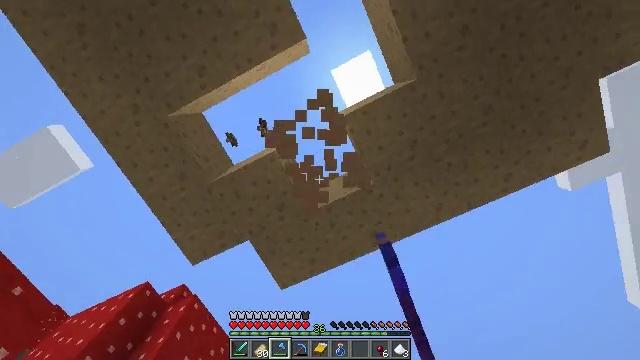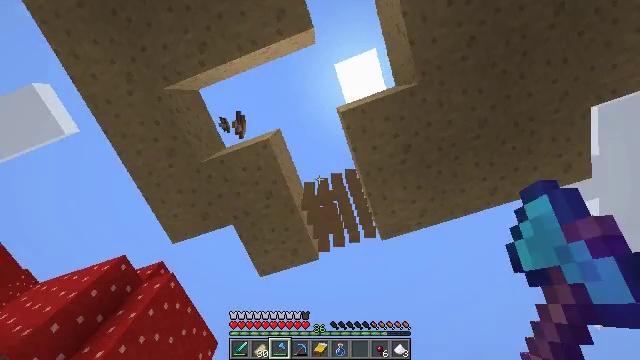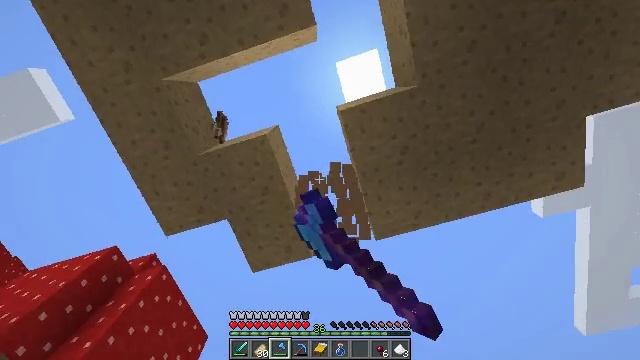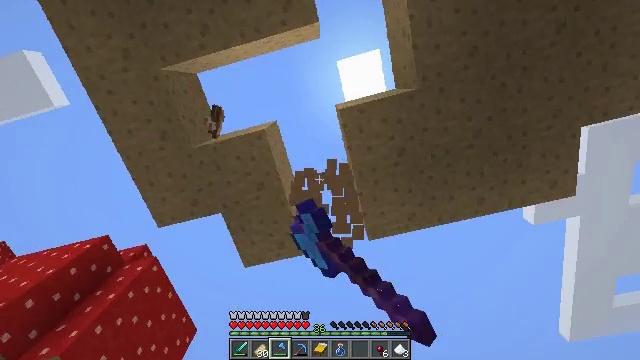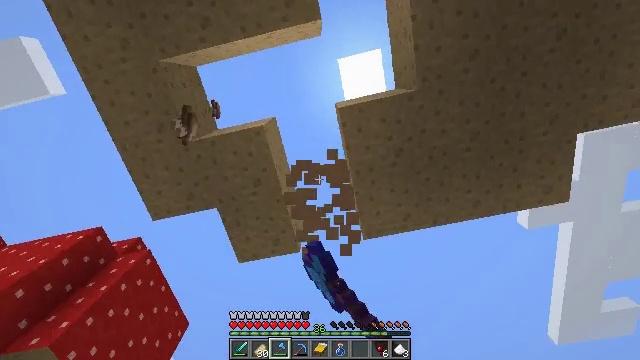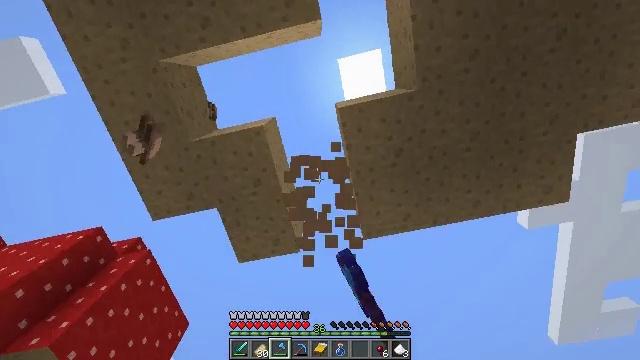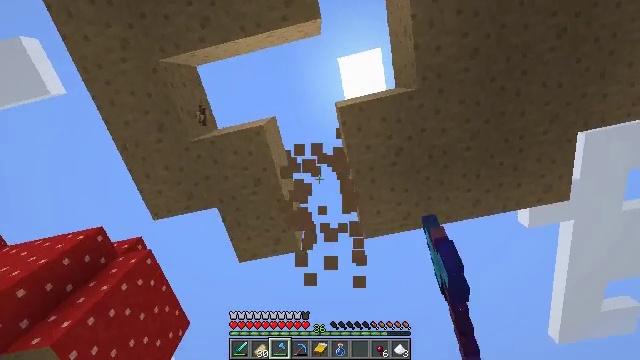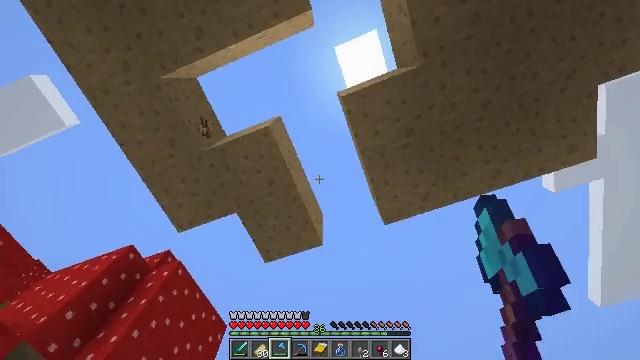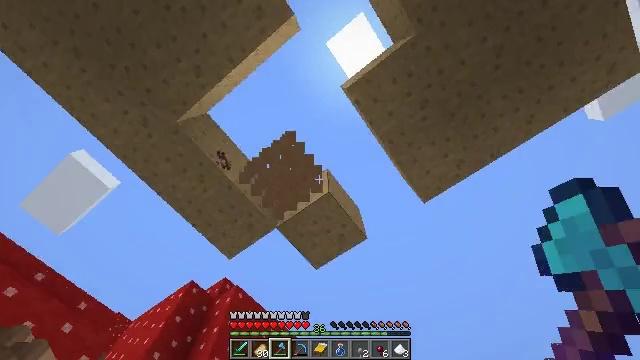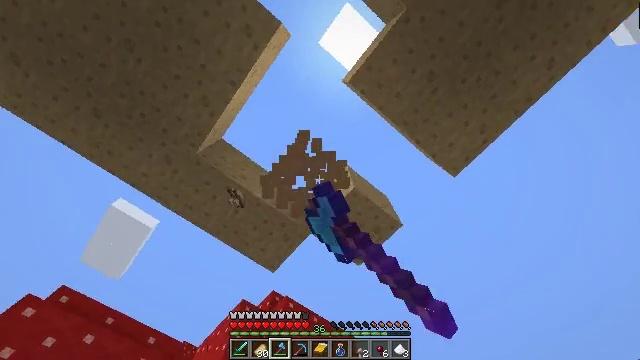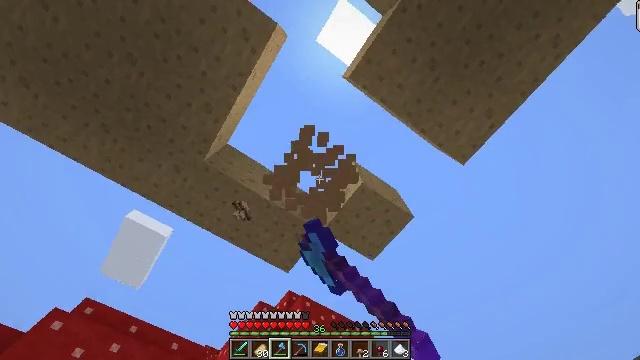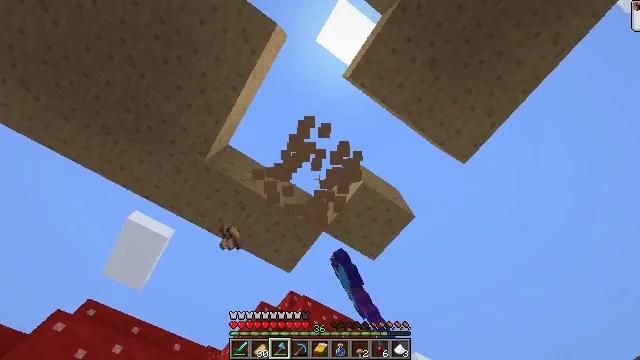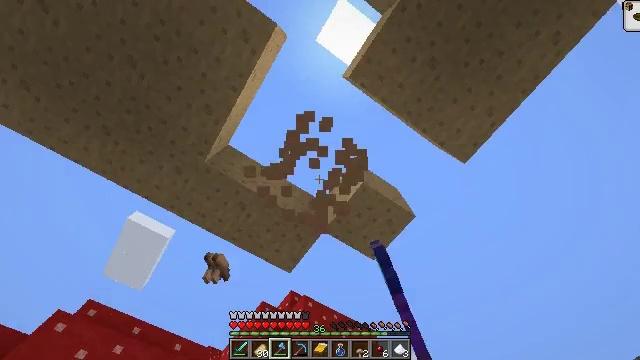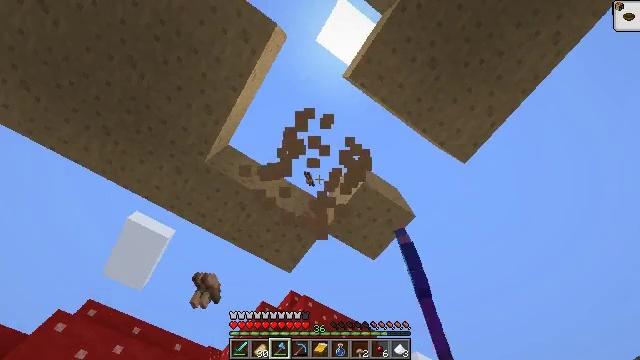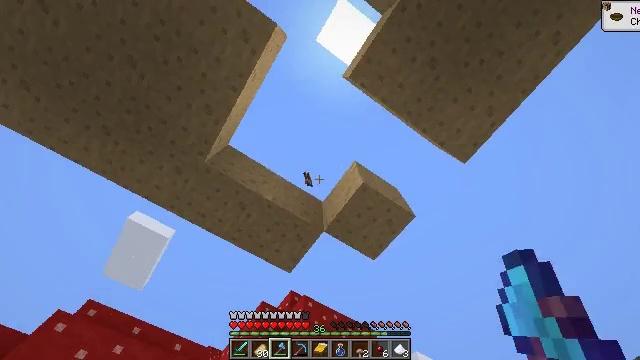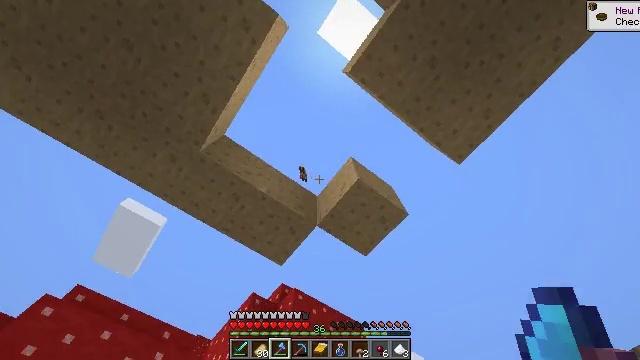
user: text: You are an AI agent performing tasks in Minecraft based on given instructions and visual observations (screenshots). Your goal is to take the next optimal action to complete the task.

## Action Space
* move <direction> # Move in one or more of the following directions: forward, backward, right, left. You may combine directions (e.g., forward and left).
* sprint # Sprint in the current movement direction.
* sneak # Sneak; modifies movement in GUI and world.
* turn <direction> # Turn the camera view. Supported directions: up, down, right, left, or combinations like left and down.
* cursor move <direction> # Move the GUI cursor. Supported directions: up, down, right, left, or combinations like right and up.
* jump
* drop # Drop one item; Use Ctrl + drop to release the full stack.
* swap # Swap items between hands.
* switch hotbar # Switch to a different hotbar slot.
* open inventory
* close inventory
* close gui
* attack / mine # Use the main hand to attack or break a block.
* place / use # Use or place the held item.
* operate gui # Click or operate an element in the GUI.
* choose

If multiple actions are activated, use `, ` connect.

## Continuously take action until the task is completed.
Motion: motion action
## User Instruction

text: Mine brown mushroom block in the forest.
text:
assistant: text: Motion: turn right and down, attack / mine
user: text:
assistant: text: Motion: turn right, attack / mine
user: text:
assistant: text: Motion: turn right, attack / mine
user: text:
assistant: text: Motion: turn right, attack / mine
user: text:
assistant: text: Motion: attack / mine
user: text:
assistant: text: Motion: attack / mine
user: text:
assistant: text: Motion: turn left and down, attack / mine
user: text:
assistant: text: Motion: turn left, attack / mine
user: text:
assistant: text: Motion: turn left, attack / mine
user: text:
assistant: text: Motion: turn left, attack / mine
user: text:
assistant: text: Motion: attack / mine
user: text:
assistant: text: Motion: attack / mine
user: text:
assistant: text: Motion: attack / mine
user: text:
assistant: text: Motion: attack / mine
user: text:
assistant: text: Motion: turn right and down, attack / mine
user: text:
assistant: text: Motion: move forward, turn right and down, attack / mine
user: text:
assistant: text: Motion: move forward, turn right and down, attack / mine
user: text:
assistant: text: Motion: move forward, attack / mine
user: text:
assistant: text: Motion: move forward, attack / mine, jump
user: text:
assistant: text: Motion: move forward and move right, turn down, jump
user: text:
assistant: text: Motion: move forward and move right, jump
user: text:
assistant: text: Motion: move forward and move right, jump
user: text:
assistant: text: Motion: move forward
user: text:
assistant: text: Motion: move forward
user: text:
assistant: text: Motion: move forward, turn left
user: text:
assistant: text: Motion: move forward, turn left and down
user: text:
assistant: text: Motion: move forward, turn left
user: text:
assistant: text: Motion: move forward
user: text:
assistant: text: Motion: attack / mine
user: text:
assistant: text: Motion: turn left and up, attack / mine